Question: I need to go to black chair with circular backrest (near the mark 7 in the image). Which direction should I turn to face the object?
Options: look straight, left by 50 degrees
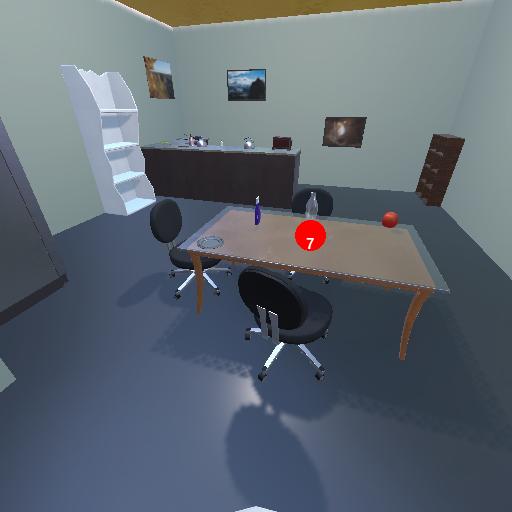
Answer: look straight